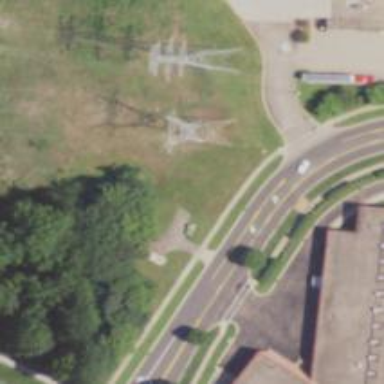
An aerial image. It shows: Lattice structure tower used for power distribution.